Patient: sex F, age 61
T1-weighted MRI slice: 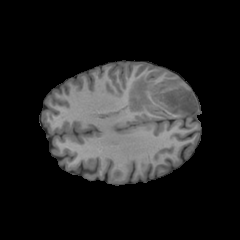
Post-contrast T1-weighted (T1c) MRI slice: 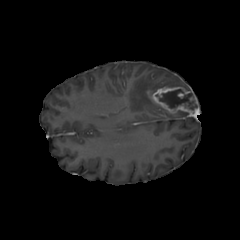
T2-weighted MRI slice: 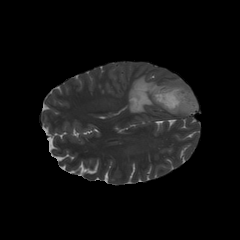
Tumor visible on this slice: yes
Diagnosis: Glioblastoma, IDH-wildtype
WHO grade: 4